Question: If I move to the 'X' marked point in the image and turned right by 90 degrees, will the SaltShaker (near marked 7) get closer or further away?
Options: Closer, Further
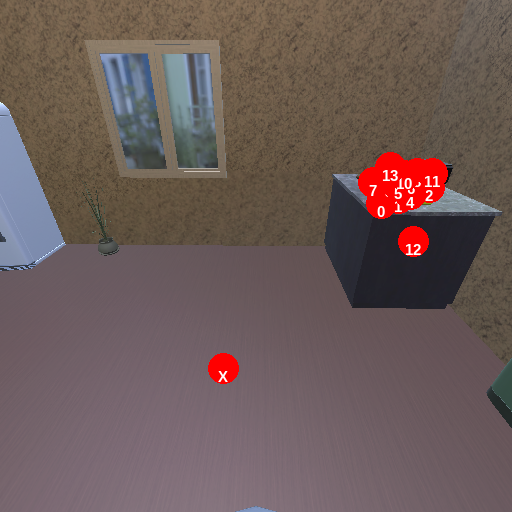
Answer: Closer